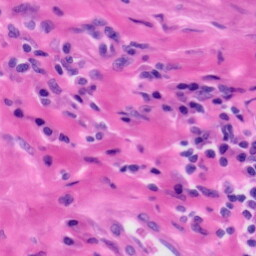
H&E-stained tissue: Tonsil